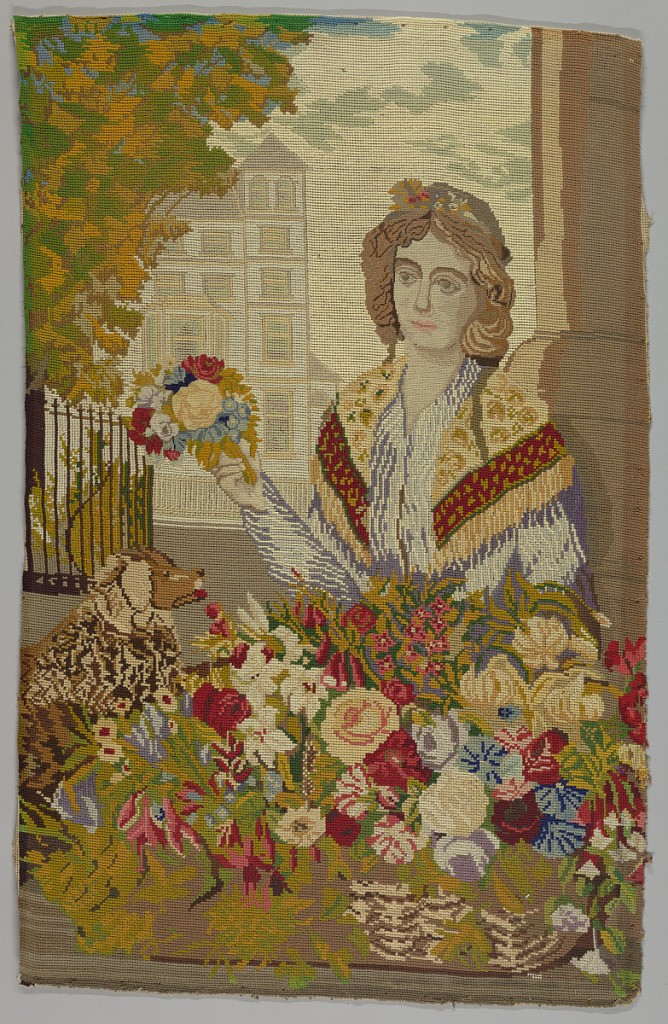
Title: Embroidered picture
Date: mid-19th century
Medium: cotton, wool, silk Technique: counted stitch embroidery on plain weave
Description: Woman holding a small bouquet of flowers stands behind a basket of flowers. To the left is a small dog. The scene is framed by a pillar on the right and a tree on the left. The facade of a house against the sky in the background.